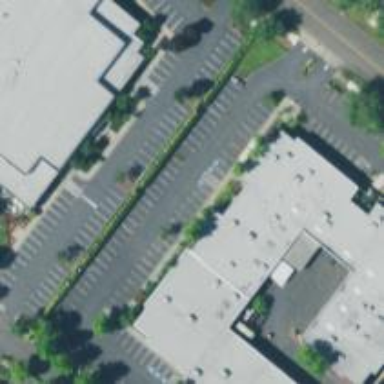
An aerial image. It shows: Parking space.